Question: I'm trying to update my app to be compatible with iOS8 I found some bugs in the App with the Autolayouts of the 'UINavigationController' when I rotate the device to landscape mode the root view updates but the subviews doesn't update even the sub-views of the 'Scrollview'.
The App is for iPhone and iPad so I use two separate storyboards and I use this code
'''
- (void)viewDidLoad {
[super viewDidLoad];
self.shouldAdjustChildViewHeightForStatusBar = NO;
[self setNeedsStatusBarAppearanceUpdate];
UIStoryboard *storyboard;
if (UI_USER_INTERFACE_IDIOM() == UIUserInterfaceIdiomPhone) {
storyboard = [UIStoryboard storyboardWithName:@"Main_iPhone" bundle:nil];
} else if (UI_USER_INTERFACE_IDIOM() == UIUserInterfaceIdiomPad) {
storyboard = [UIStoryboard storyboardWithName:@"Main_iPad" bundle:nil];
}
self.topViewController = [storyboard instantiateViewControllerWithIdentifier:@"HomeController"];
}
'''
The image

Below is the view as you see is in landscape mode an there is a big white space because the Scrollview did not update or something
I use to update the subview but the scroll did not work.
'''
-(void)viewWillTransitionToSize:(CGSize)size withTransitionCoordinator:(id<UIViewControllerTransitionCoordinator>)coordinator{
'''
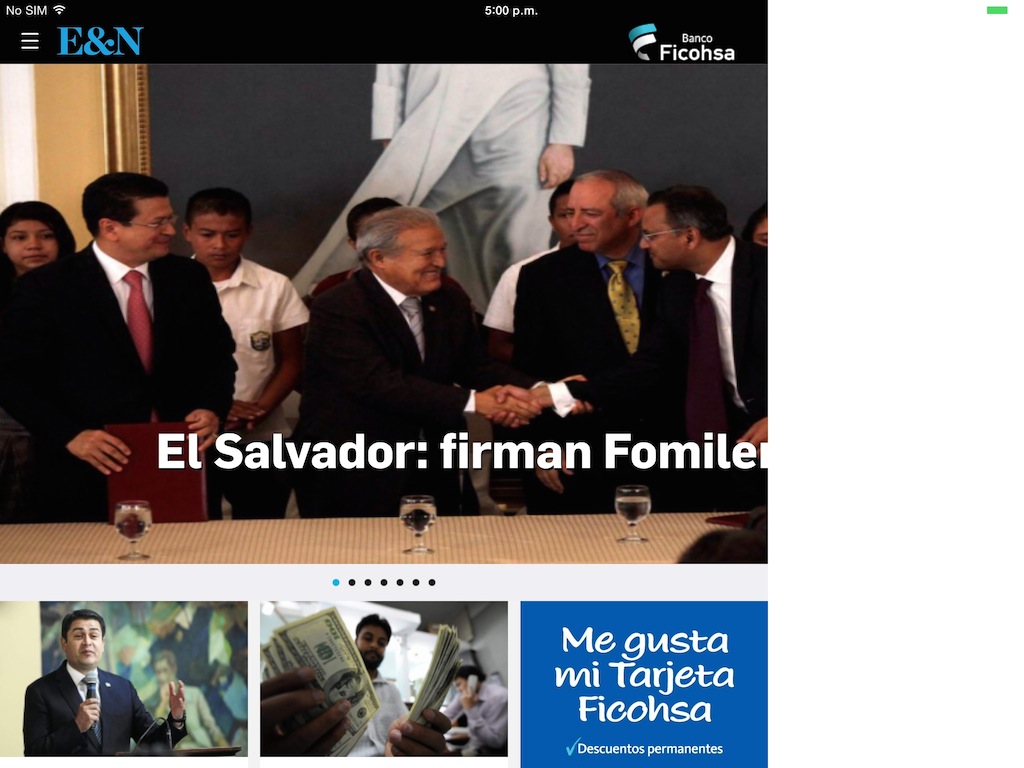
Answer: It's unclear from your question but it looks like you are subclassing 'ECSlidingViewController'.
<URL>, it only lays out the topViewController in its 'viewDidLoad'.
You want the topViewController to be set before 'viewDidLoad' is called, and they do it in 'awakeFromNib':
'''
- (void)awakeFromNib {
[super awakeFromNib];
UIStoryboard *storyboard;
if (UI_USER_INTERFACE_IDIOM() == UIUserInterfaceIdiomPhone) {
storyboard = [UIStoryboard storyboardWithName:@"Main_iPhone" bundle:nil];
} else if (UI_USER_INTERFACE_IDIOM() == UIUserInterfaceIdiomPad) {
storyboard = [UIStoryboard storyboardWithName:@"Main_iPad" bundle:nil];
}
self.topViewController = [storyboard instantiateViewControllerWithIdentifier:@"HomeController"];
}
'''
They seem to have a nice convenience method to initialize a sliding view controller. Wherever you are creating your ECSlidingViewController, you could rather do:
'''
UIStoryboard *storyboard;
if (UI_USER_INTERFACE_IDIOM() == UIUserInterfaceIdiomPhone) {
storyboard = [UIStoryboard storyboardWithName:@"Main_iPhone" bundle:nil];
} else if (UI_USER_INTERFACE_IDIOM() == UIUserInterfaceIdiomPad) {
storyboard = [UIStoryboard storyboardWithName:@"Main_iPad" bundle:nil];
}
UIViewController *topViewController = [storyboard instantiateViewControllerWithIdentifier:@"HomeController"];
ECSlidingViewController *slidingViewController = [ECSlidingViewController slidingWithTopViewController:topViewController];
// ...
'''